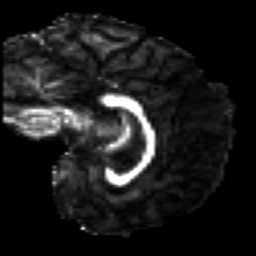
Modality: FA
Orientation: sagittal
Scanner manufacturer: siemens
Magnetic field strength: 3 T
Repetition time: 7.8 s
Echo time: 0.09 s